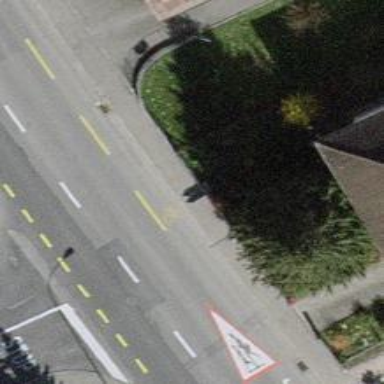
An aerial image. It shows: Sidewalk.